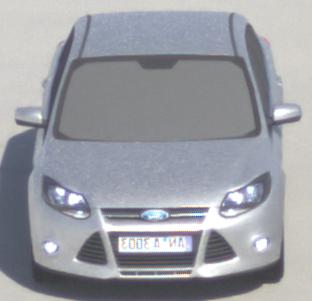
Make: Ford
Model: Focus 1.6 Ti-VCT
Detailed model: Focus (III)
Model produced from: 2011/09
Model produced until: 2014/09
Doors: 5
Color: white
Road condition: dry road
Daytime: midday
Contrast: high contrast